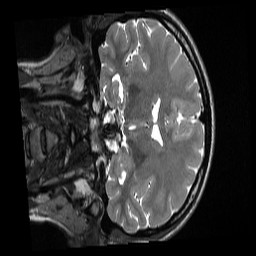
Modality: T2w
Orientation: coronal
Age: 20
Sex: female